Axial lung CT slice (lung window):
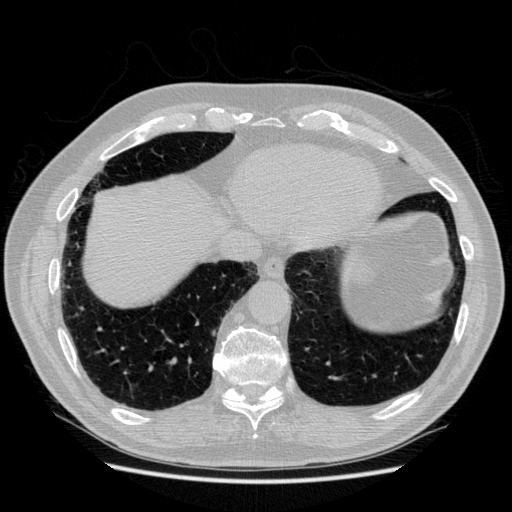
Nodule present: no